Brain MRI, t2w sequence, axial 2D slice.
Patient: age 50, sex M, weight 90 kg, height 1.9 m
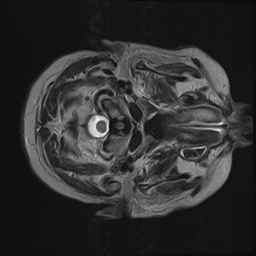